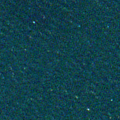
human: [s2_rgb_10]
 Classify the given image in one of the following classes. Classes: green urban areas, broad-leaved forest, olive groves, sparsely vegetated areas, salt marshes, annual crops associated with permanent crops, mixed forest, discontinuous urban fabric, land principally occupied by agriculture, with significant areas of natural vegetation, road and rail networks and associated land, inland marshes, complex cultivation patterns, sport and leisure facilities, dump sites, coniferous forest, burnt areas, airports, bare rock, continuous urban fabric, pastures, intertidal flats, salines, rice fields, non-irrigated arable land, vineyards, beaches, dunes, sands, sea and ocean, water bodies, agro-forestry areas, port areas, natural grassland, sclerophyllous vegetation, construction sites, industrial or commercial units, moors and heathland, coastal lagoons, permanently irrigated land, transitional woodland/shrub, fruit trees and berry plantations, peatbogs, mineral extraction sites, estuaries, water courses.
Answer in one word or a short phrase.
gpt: sea and ocean